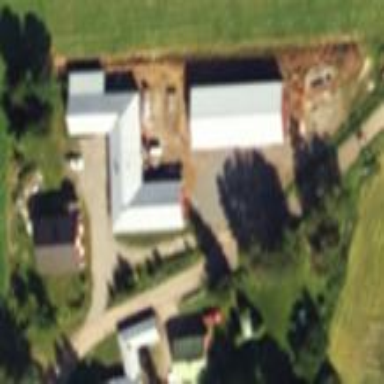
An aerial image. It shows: Farmyard area.